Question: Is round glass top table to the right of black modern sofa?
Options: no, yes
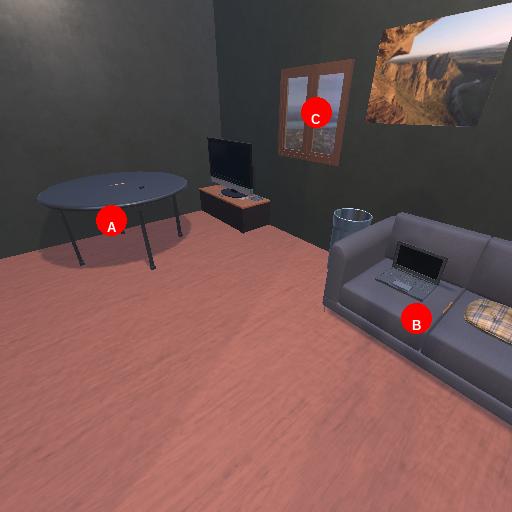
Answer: no